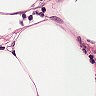
Metastatic tissue present: no